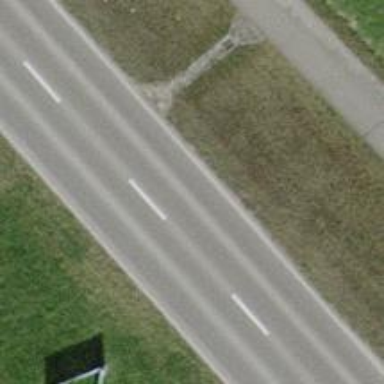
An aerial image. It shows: Secondary road with separate asphalt sidewalks.